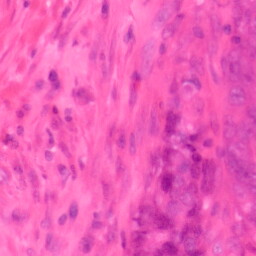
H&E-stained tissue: Colon